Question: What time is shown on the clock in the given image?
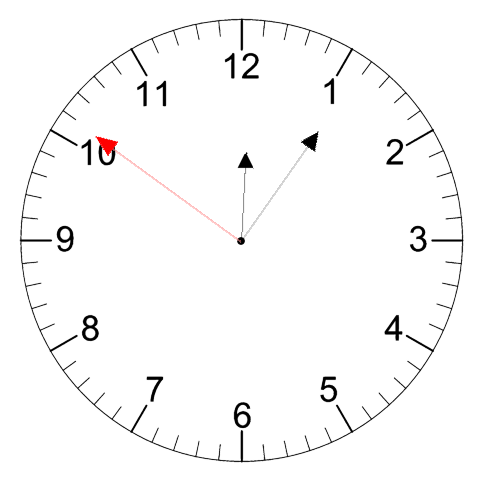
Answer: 12:05:51